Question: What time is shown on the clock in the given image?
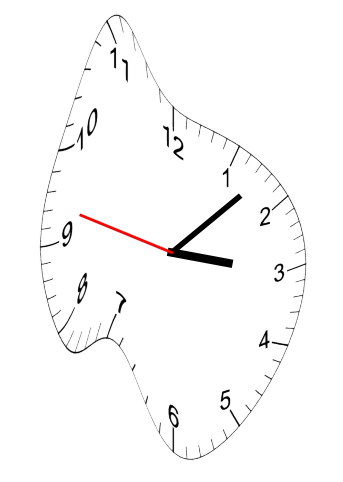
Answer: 03:07:47